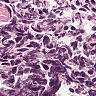
Metastatic tissue present: no